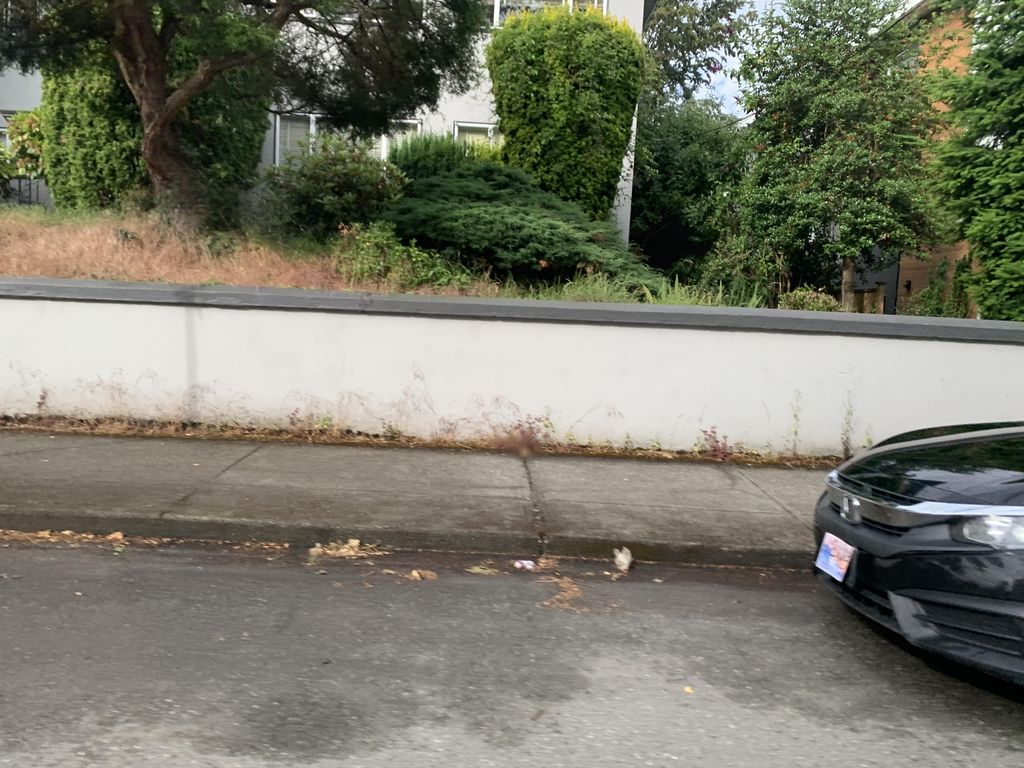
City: victoria